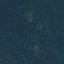
Land use / land cover: Forest